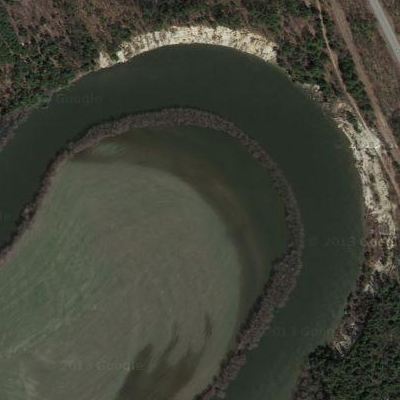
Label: RiverLake